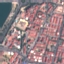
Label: Residential